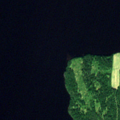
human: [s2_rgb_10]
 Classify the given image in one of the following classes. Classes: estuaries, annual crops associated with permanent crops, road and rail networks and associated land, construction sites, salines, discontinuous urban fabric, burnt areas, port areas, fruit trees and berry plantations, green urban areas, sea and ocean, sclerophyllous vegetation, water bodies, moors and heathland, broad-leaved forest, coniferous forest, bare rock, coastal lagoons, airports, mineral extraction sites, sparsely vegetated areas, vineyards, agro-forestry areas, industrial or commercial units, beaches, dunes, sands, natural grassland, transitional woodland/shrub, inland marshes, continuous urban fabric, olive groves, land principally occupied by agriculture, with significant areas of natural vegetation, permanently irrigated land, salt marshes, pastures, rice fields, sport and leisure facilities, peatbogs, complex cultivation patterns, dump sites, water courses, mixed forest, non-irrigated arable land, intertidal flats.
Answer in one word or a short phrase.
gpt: coniferous forest, water bodies